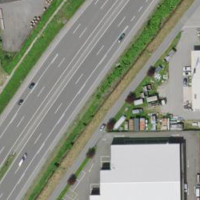
EUNIS habitat code: 57
Species observed at this site:
Milvus migrans